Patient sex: F
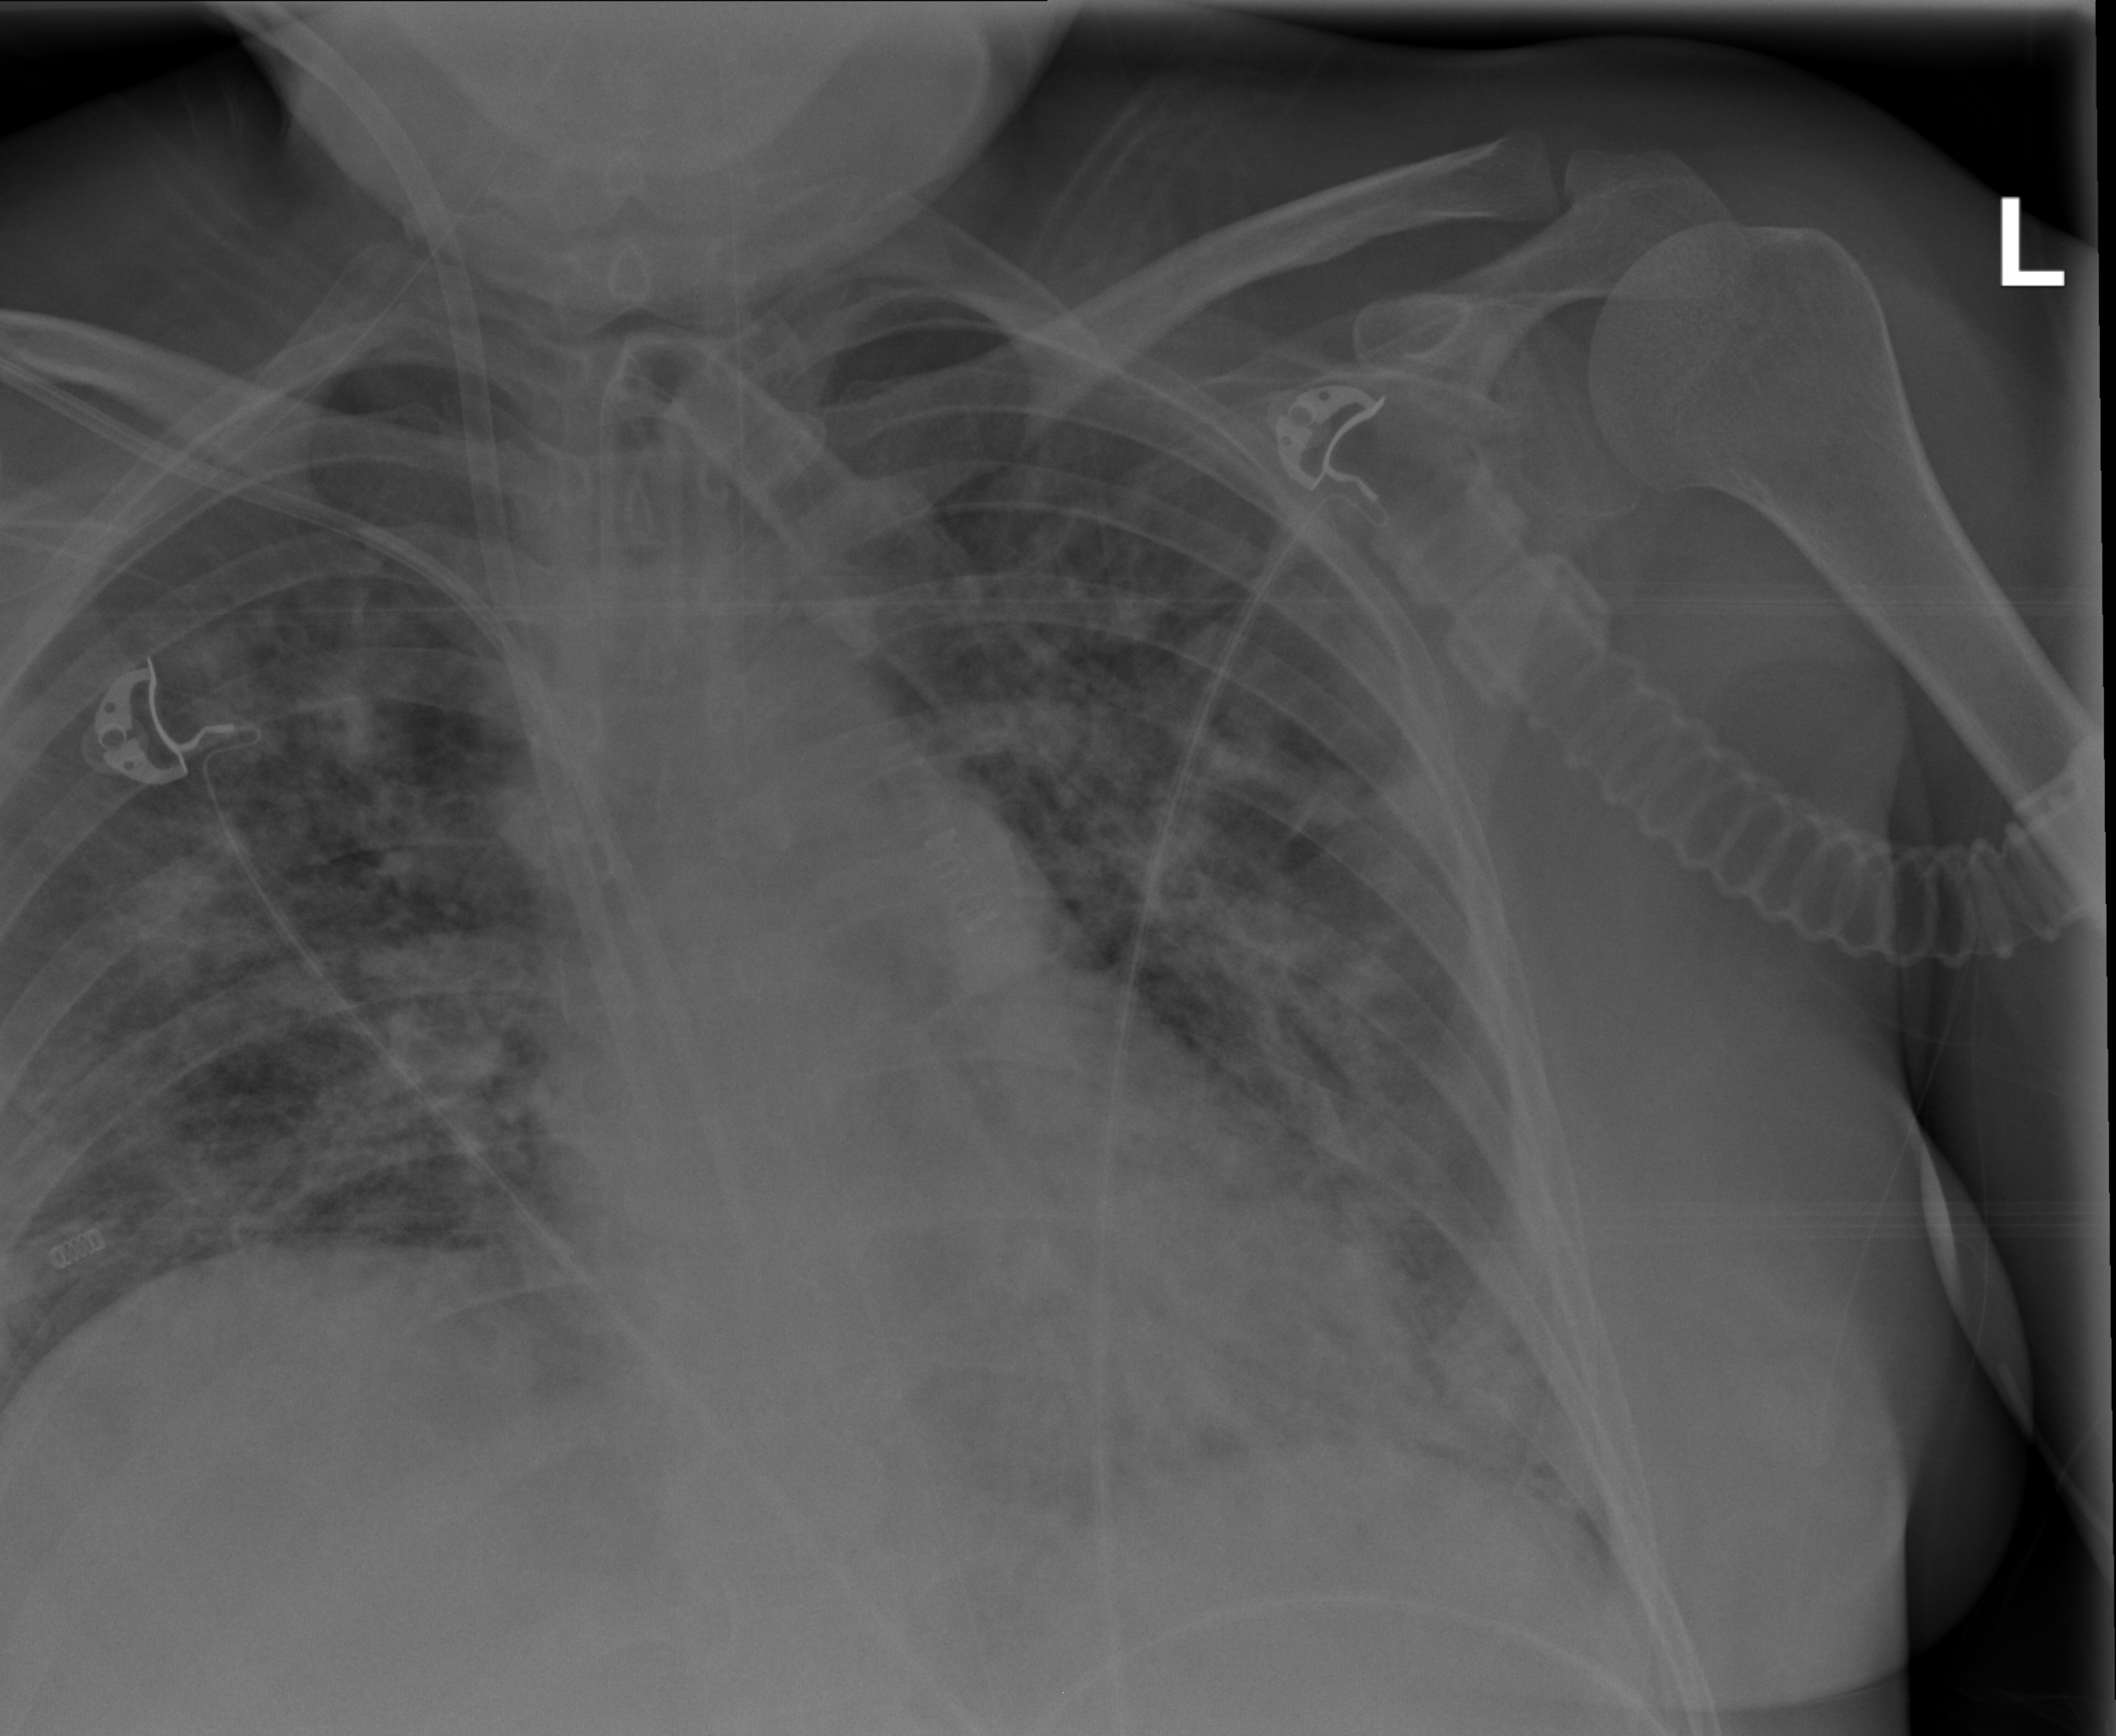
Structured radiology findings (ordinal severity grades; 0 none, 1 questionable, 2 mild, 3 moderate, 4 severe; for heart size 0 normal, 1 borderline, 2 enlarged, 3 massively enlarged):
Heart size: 0
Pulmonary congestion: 0
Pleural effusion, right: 0
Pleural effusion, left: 0
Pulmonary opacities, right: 3
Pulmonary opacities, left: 3
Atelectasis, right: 2
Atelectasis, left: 2